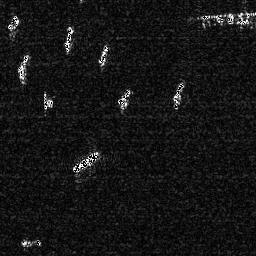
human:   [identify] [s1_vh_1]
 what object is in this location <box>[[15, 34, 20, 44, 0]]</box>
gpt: <ref>1 small ship at the left</ref>

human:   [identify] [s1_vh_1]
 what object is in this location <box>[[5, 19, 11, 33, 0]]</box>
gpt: <ref>1 medium ship at the top left</ref>